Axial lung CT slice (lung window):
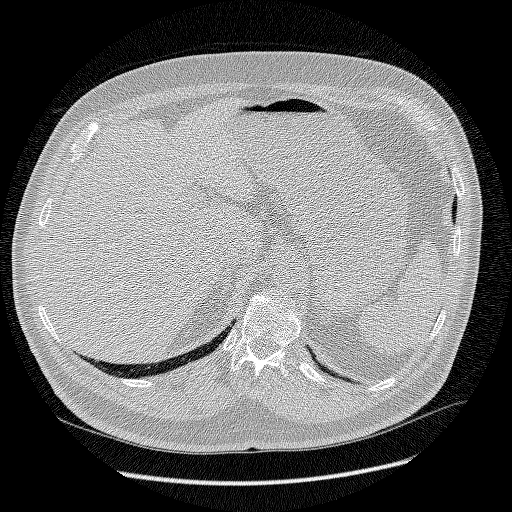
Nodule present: no